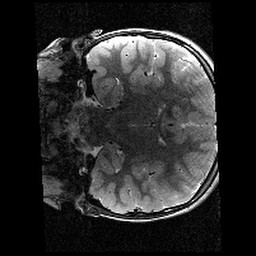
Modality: T2w
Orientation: coronal
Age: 9
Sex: female
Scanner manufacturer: siemens
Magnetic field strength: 3 T
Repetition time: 9.23 s
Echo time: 0.067 s